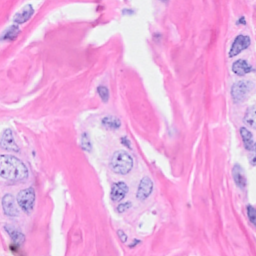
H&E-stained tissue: Breast